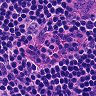
Metastatic tissue present: no